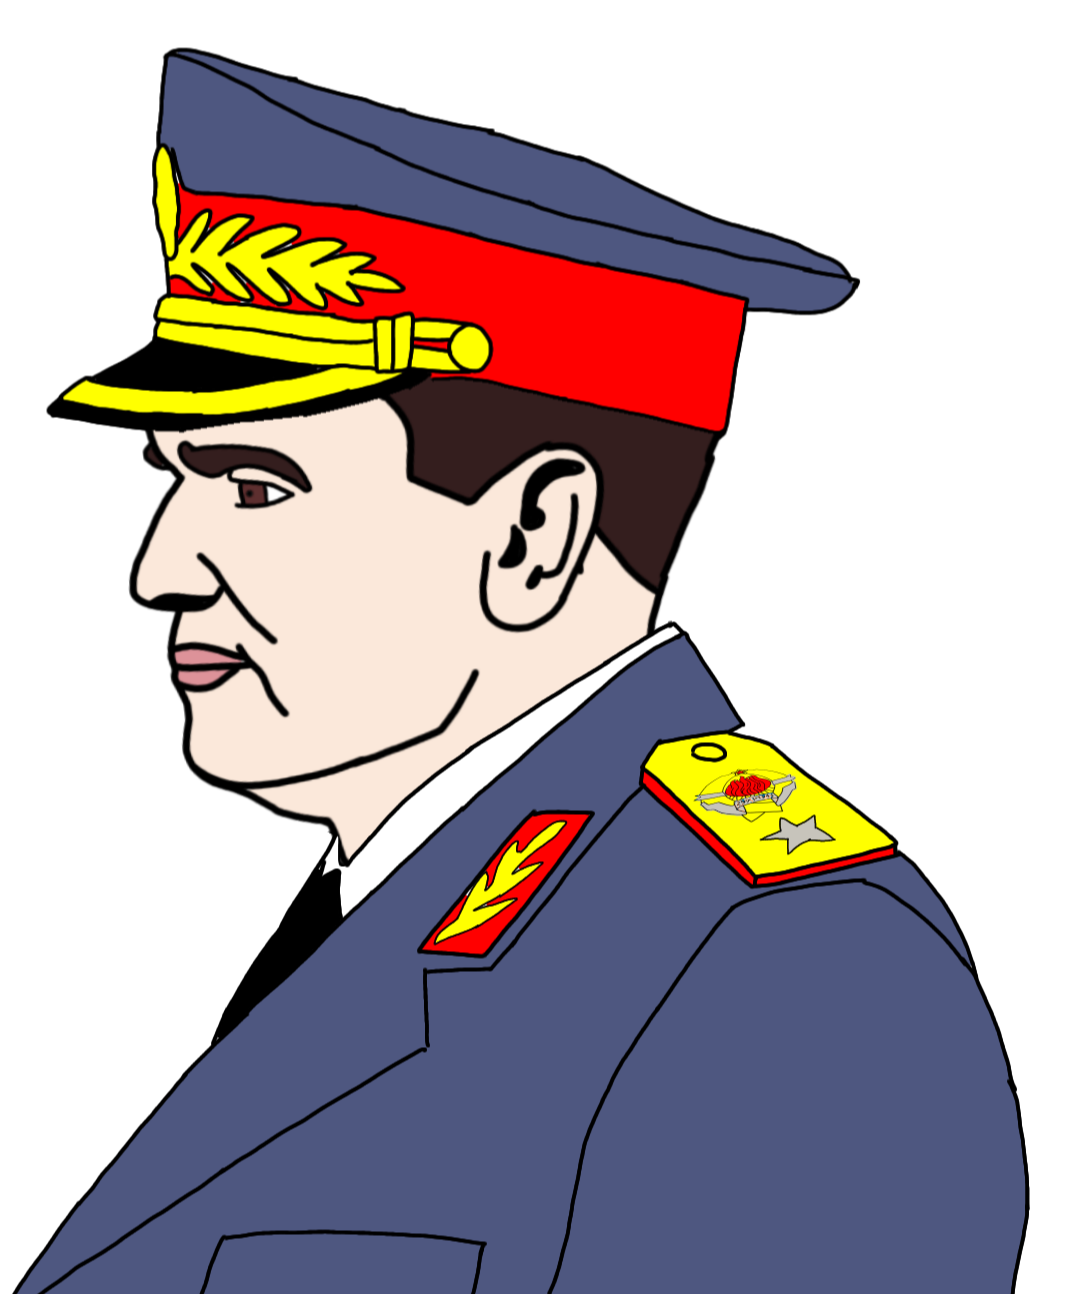
Label: 4_Yes_Chad